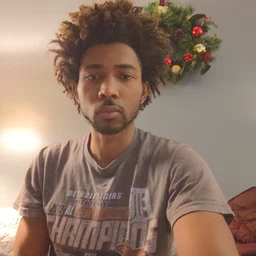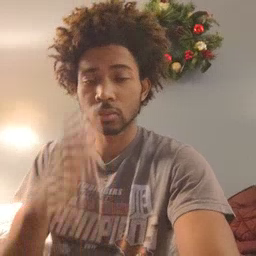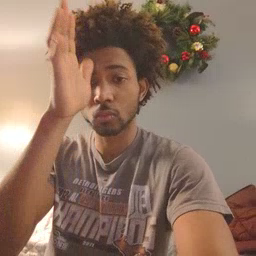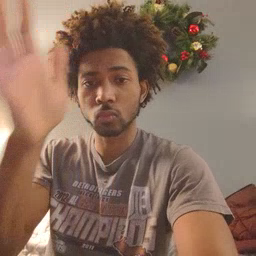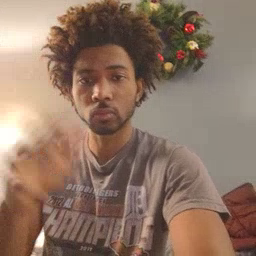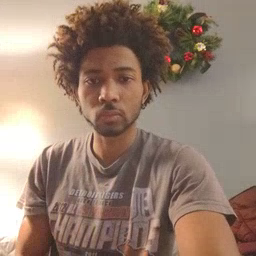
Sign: grandpa